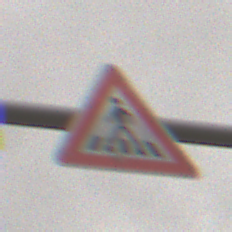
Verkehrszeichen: FussgaengerueberwegRechts
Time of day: Midday
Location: Outdoor (Nature)
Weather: Overcast
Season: NotSpecified
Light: Natural